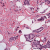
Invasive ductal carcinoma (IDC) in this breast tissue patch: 1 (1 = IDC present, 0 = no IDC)